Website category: auto
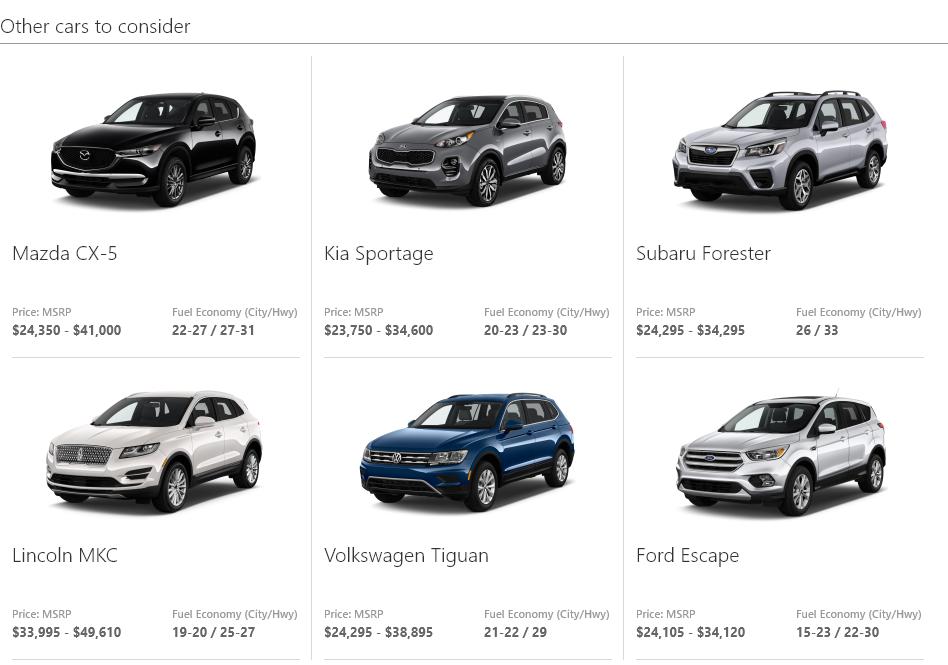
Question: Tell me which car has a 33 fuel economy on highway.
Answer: Subaru Forester

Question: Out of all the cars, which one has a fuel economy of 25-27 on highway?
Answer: Lincoln MKC

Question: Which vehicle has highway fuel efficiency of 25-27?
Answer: Lincoln MKC

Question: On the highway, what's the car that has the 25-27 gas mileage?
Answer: Lincoln MKC

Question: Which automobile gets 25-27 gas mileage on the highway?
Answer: Lincoln MKC

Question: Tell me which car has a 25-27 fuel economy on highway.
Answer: Lincoln MKC

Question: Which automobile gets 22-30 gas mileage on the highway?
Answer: Ford Escape

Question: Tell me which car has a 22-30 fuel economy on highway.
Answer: Ford Escape

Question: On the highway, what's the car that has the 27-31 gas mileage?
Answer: Mazda CX-5

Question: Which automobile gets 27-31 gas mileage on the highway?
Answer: Mazda CX-5

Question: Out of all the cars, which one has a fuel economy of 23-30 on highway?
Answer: Kia Sportage

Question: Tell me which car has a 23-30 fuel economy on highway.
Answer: Kia Sportage